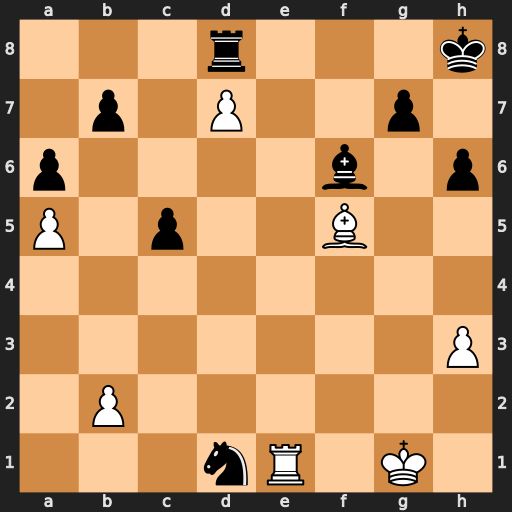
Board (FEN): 3r3k/1p1P2p1/p4b1p/P1p2B2/8/7P/1P6/3nR1K1
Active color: w
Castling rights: -
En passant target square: -
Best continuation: Re8+ Rxe8 dxe8=Q#